Current action and preconditions to check: trajectory_clear

Your task: For each precondition in the list above, predict whether it will hold at this action.

Consider the current scene as observed from the mobile robot's camera, and analyze the predicted future states of all dynamic agents (e.g., people, animals, vehicles, or any moving entities) within the NEXT SECOND.

IMPORTANT: Only answer "very likely" if you are absolutely certain—based on strong, clear evidence—that a dynamic agent will violate the precondition in the predicted future state. Do NOT answer "very likely" for unlikely, ambiguous, or low-probability risks.

Ask yourself for each precondition: Is there a high probability, with clear and convincing evidence, that the predicted future states of any dynamic agent will interfere with the predicted future state of the currently executing action within the NEXT SECOND, causing that precondition to fail?

Assess the risk level based on these predictions. Use "likely" or "very likely" if motions create a clear risk of interference.

Use "neutral" or "improbable" if agents are nearby but their predicted paths are clearly diverging or non-conflicting.

Failure Risk Categories: "very improbable", "improbable", "neutral", "likely", "very likely"

Answer Format: Output ONLY the probability_of_failure value from these categories: "very improbable", "improbable", "neutral", "likely", "very likely"

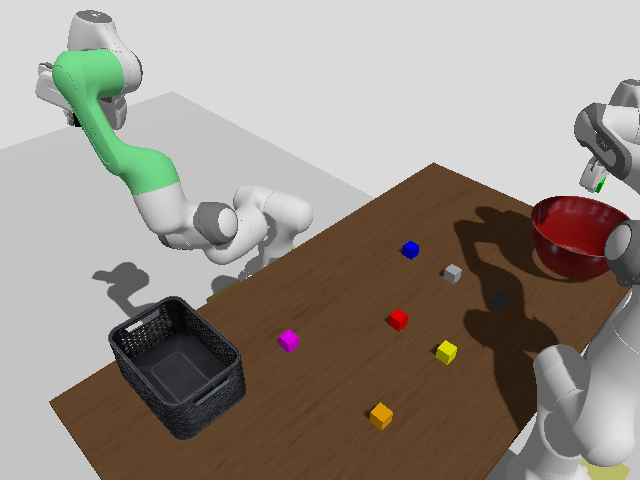

Answer: very improbable